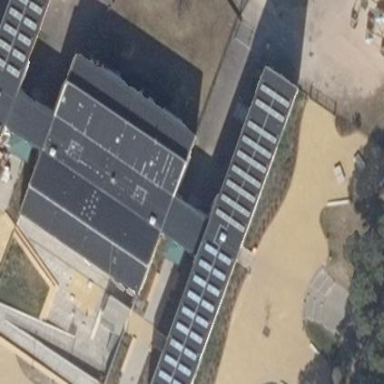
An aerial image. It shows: School building with flat roof.